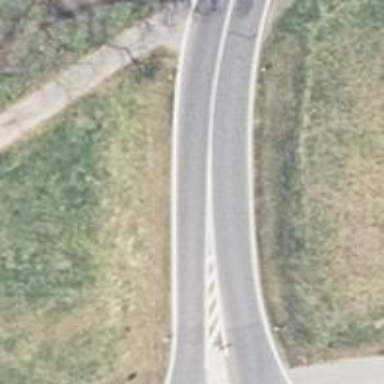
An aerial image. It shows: Secondary road with asphalt surface.